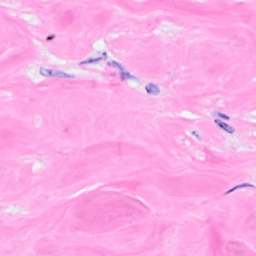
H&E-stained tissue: Breast